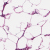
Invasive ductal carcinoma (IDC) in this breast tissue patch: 0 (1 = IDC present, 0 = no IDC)